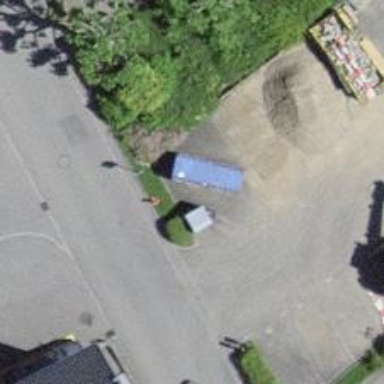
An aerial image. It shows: Recycling container at amenity designated for recycling.